Question: Given the following four-coloring problem graph, where part of the region has been pre-colored, how many coloring combinations are there for the remaining region?
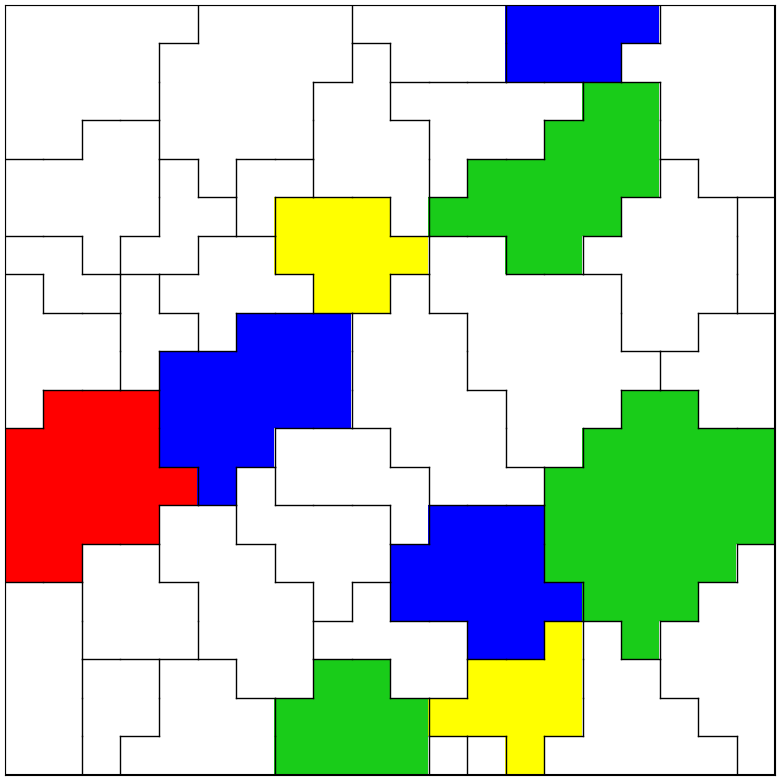
Answer: 135296